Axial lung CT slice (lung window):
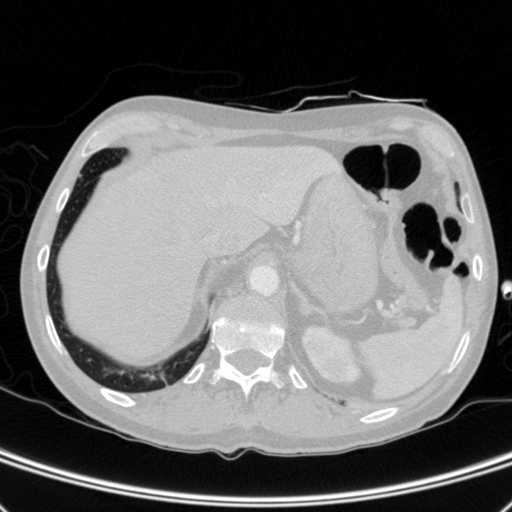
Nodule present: no